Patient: sex F, age 56
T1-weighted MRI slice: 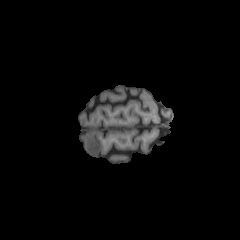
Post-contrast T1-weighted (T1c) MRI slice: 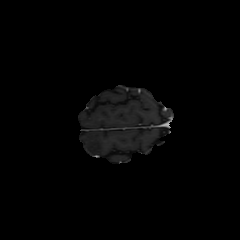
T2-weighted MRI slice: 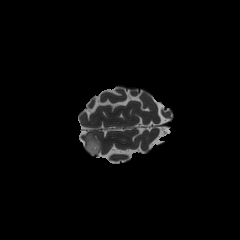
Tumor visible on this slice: yes
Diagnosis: Oligodendroglioma, IDH-mutant, 1p/19q-codeleted
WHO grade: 2